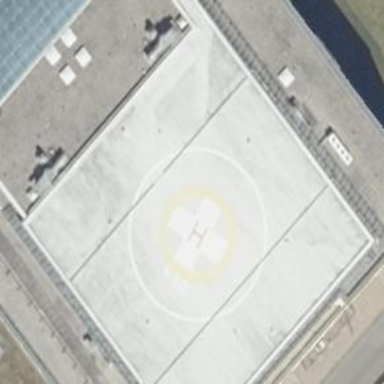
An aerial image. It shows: Image of helipad at airport.